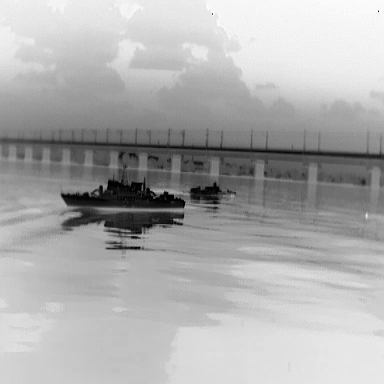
There are two objects shown in the infrared image, including a warship, and a canoe.